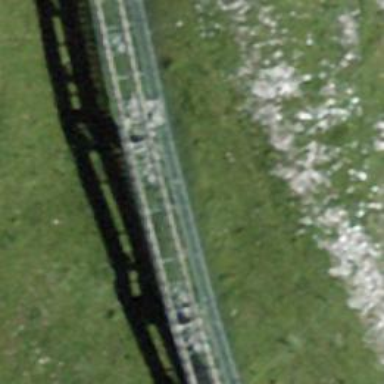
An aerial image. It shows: Single-track railway for funicular.